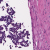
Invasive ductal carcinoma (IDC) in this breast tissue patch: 1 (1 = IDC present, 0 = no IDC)